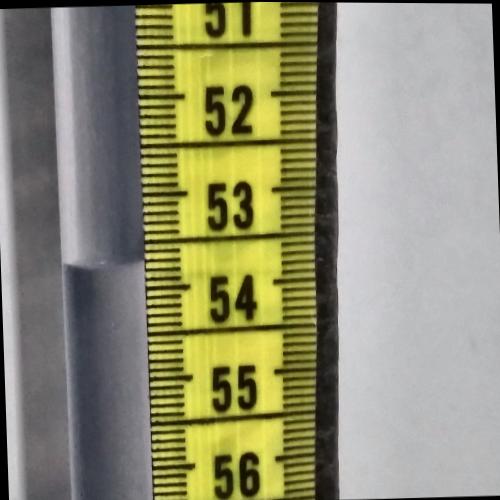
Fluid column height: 53.7 cm